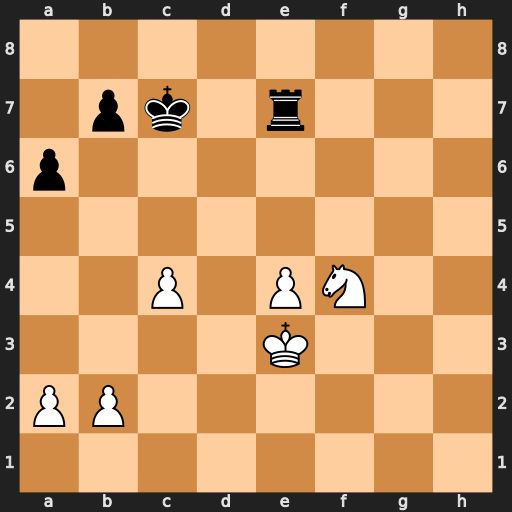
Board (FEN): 8/1pk1r3/p7/8/2P1PN2/4K3/PP6/8
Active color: w
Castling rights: -
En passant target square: -
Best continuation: Nd5+ Kd8 Nxe7